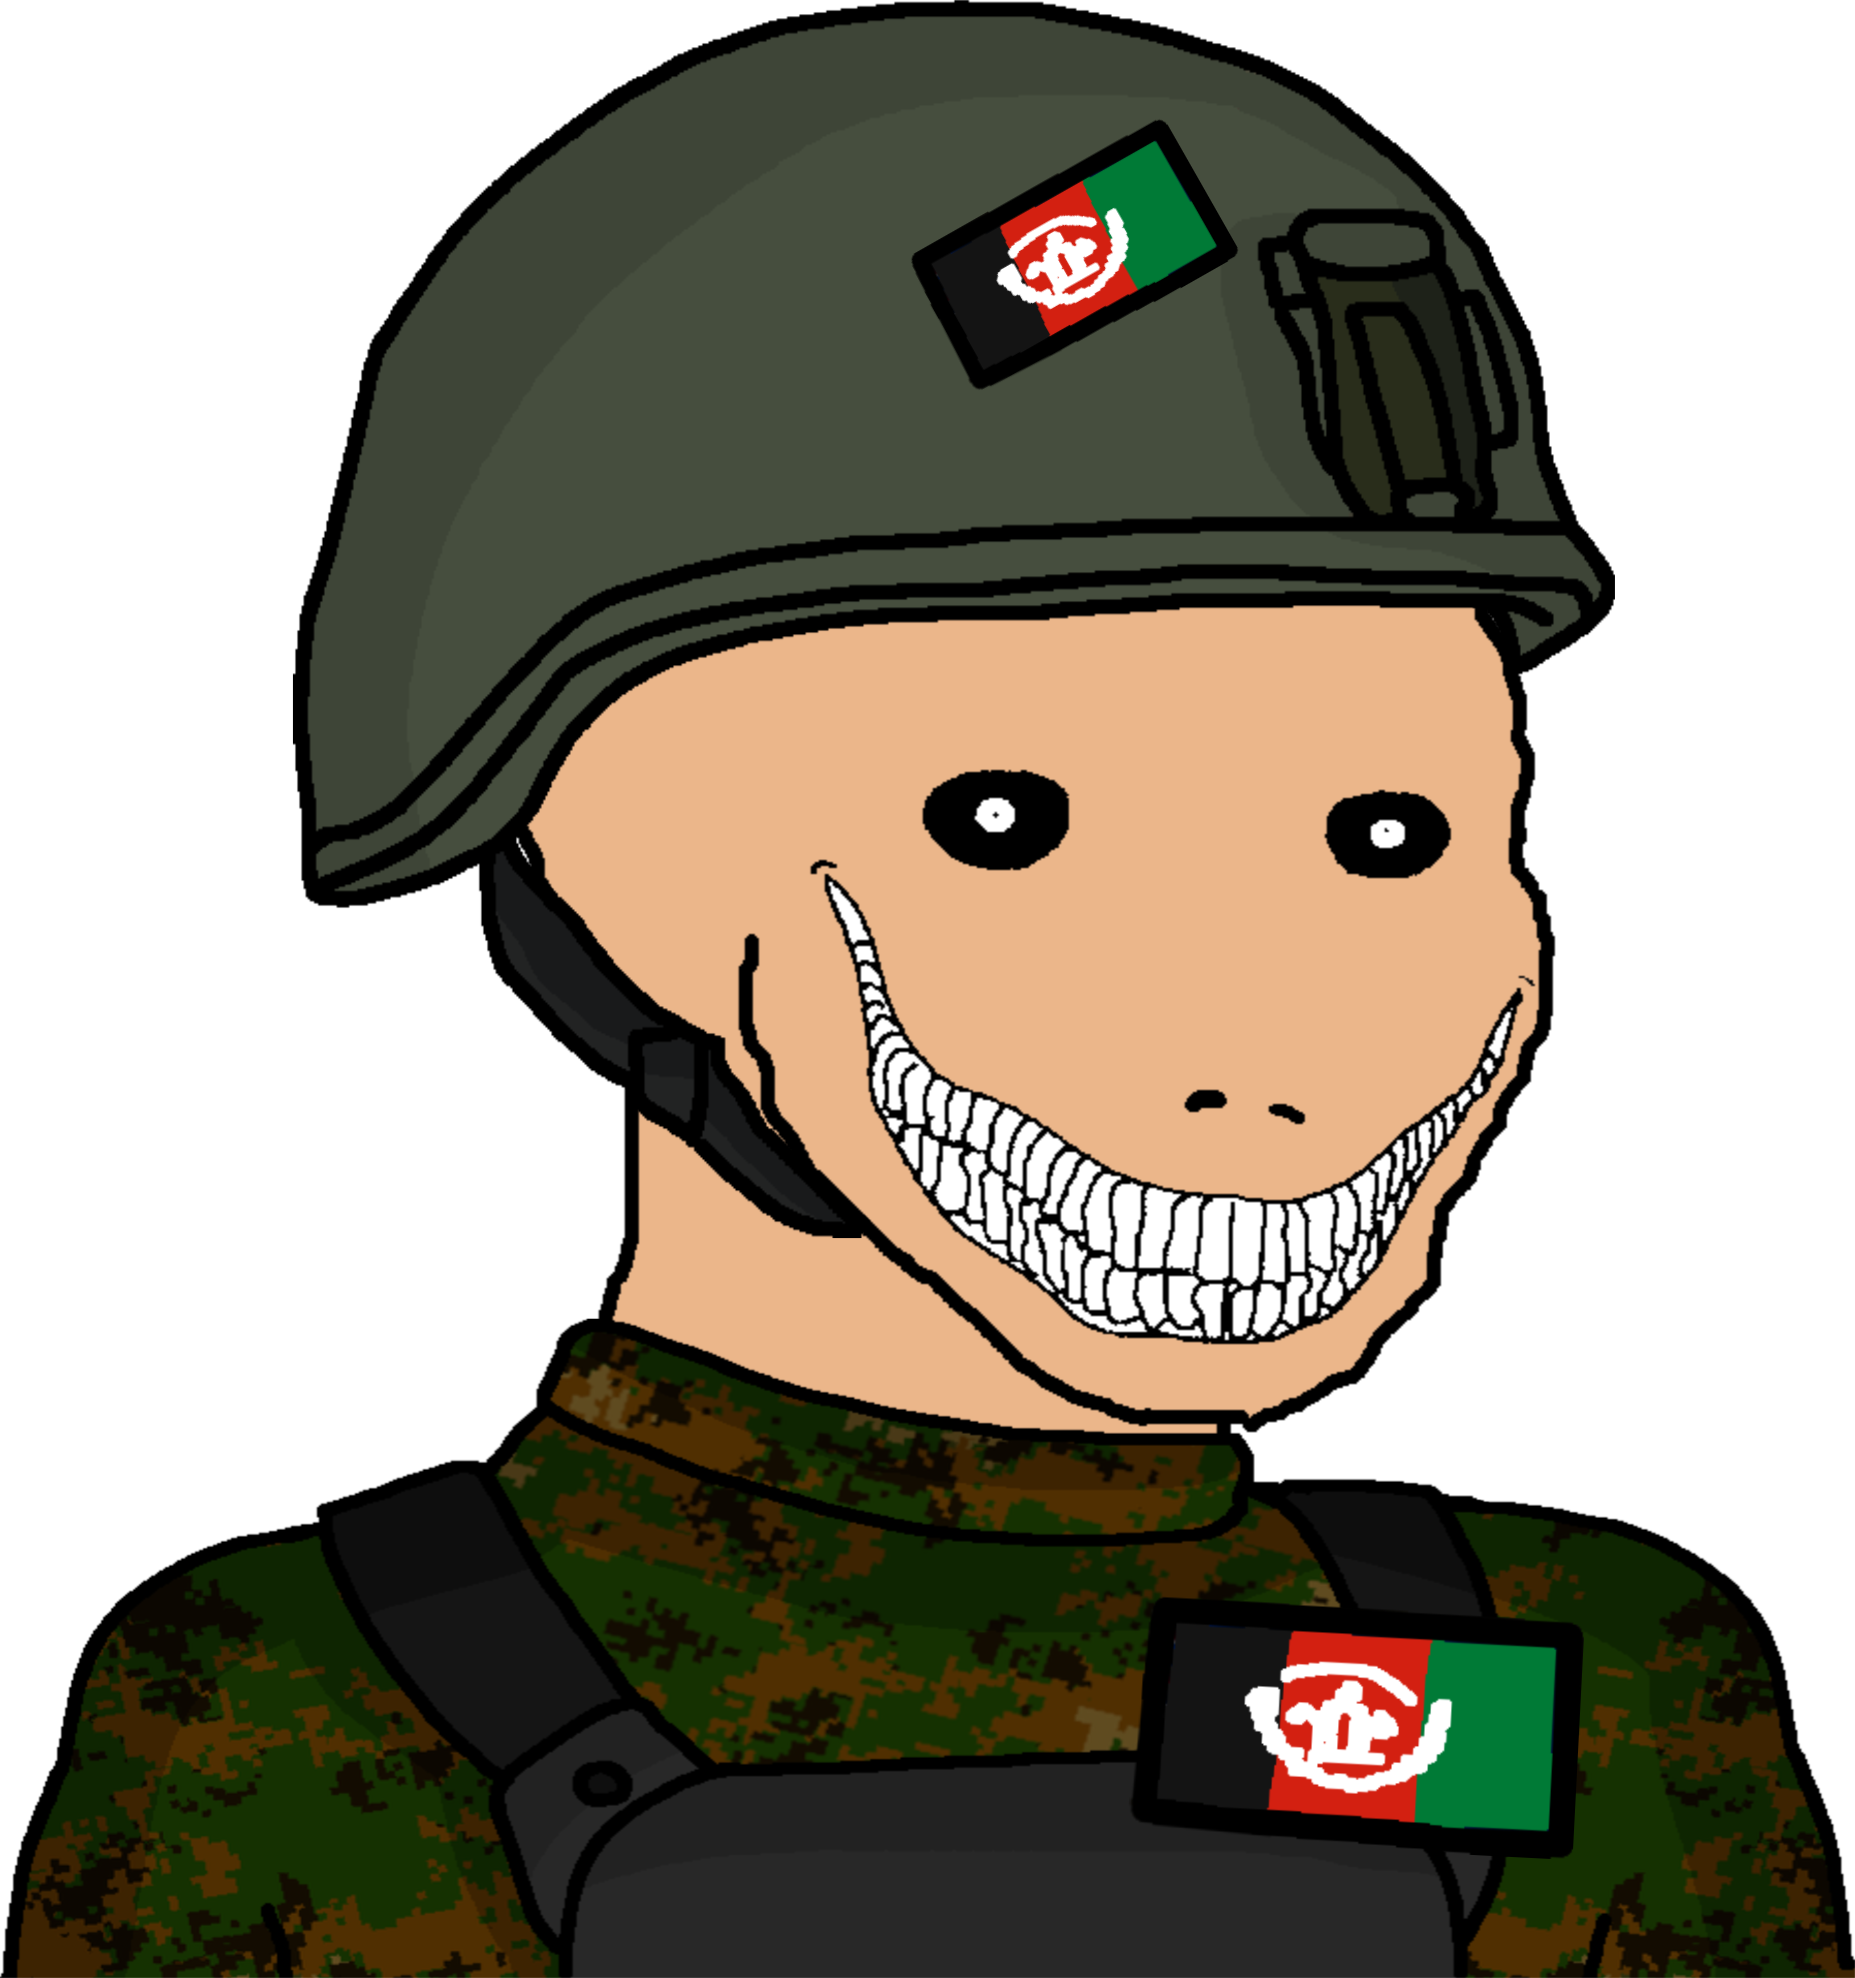
Label: 5_Oomer